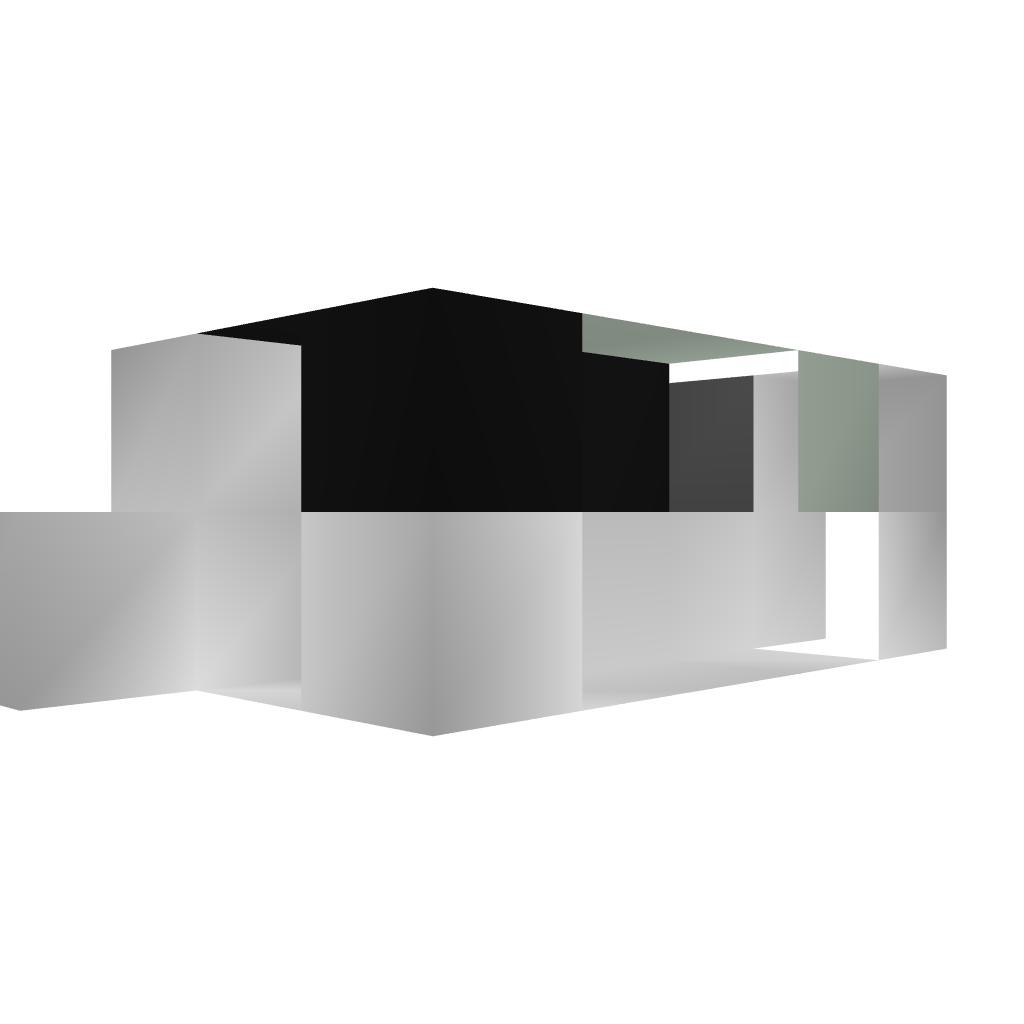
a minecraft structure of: Compact Semi-Auto Cannon